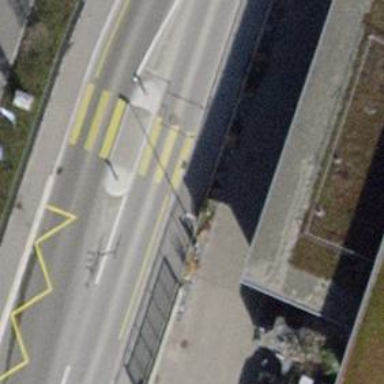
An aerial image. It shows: Uncontrolled zebra crossing with pedestrian island.